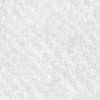
Label: no_change